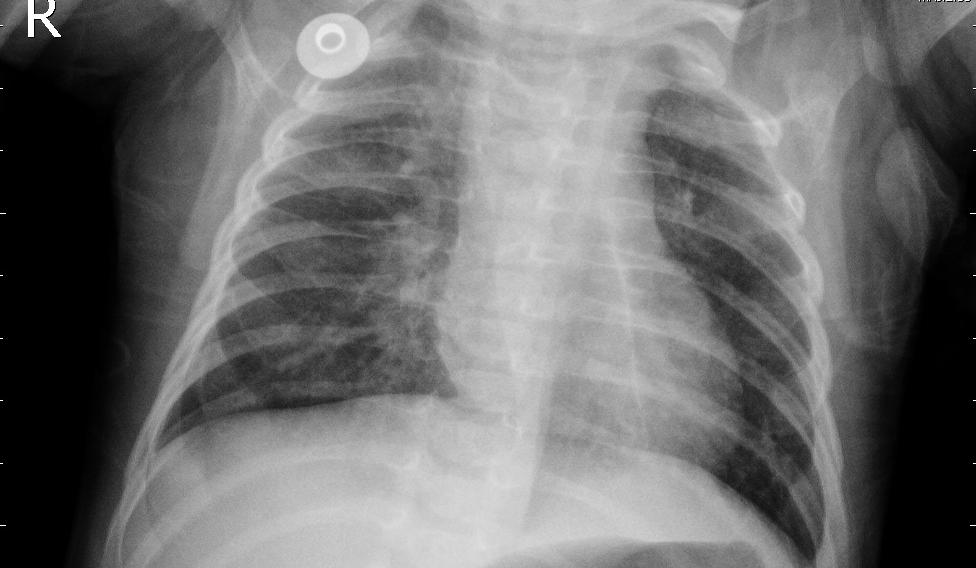
Diagnosis: PNEUMONIA